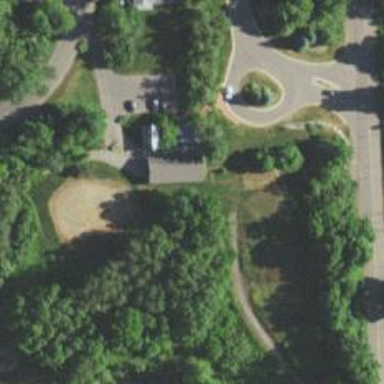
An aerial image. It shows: Service road designated as golf cart path.